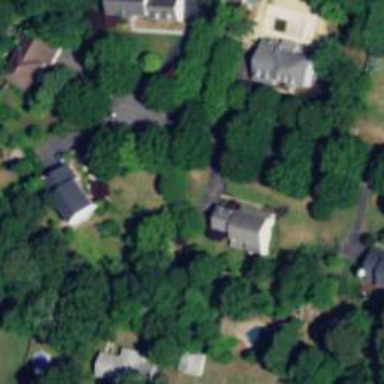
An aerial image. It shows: Driveway.